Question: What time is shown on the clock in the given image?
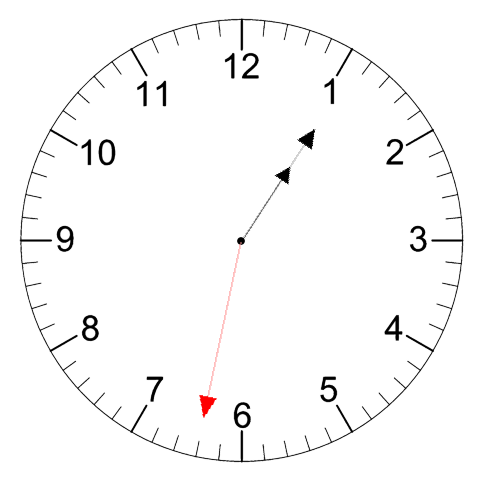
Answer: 01:05:32